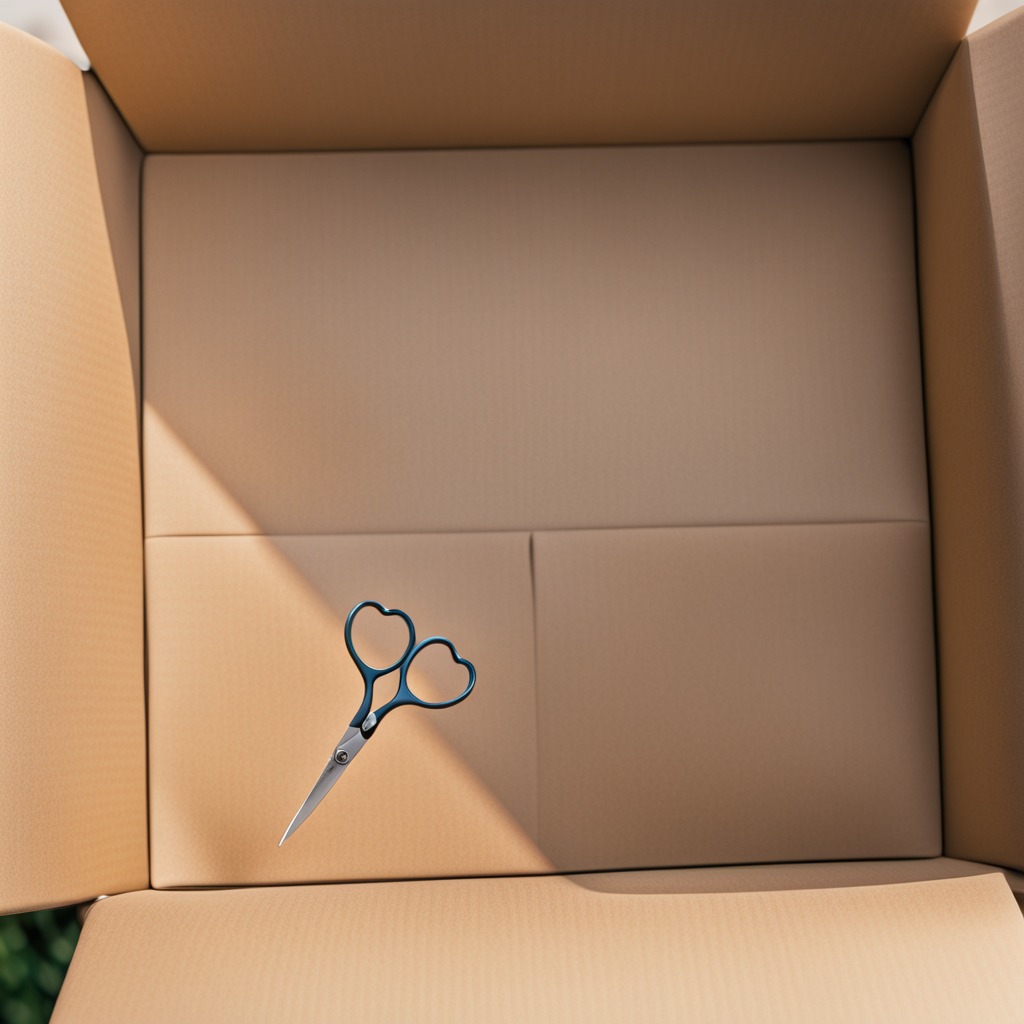
A scissor lying on a clean dry cardboard box surface in an outdoor workshop during daytime bright natural light soft shadows slightly creased but